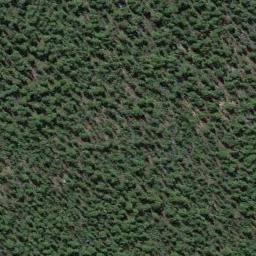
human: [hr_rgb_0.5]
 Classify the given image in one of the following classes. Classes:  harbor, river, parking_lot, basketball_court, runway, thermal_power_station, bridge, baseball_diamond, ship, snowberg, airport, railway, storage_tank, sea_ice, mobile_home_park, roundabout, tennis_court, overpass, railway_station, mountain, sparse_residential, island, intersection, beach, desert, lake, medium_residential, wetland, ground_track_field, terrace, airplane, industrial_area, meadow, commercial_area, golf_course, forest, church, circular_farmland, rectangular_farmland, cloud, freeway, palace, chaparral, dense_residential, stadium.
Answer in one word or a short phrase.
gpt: forest